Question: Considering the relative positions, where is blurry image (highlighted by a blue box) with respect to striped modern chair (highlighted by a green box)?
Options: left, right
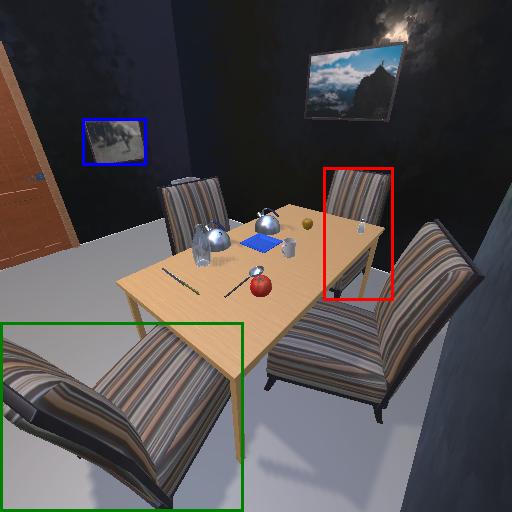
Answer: left